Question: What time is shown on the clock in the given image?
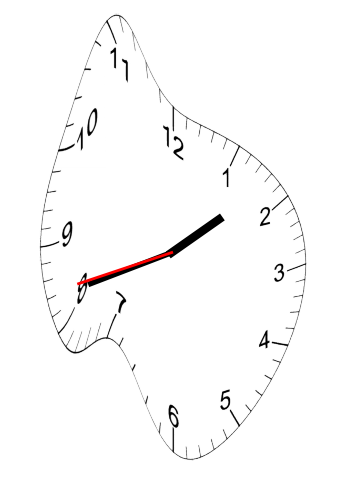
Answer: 01:41:42